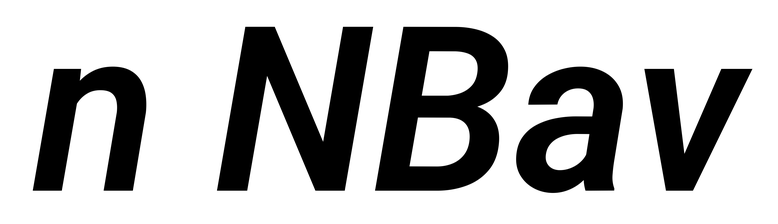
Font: Roboto-Italic_SemiBold_Italic